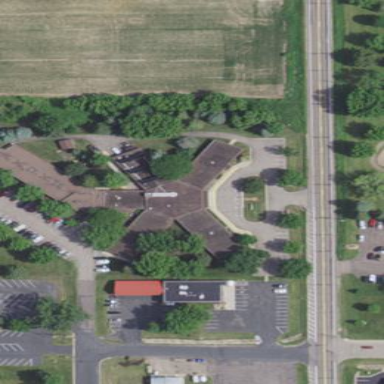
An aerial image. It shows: Nursing home building.